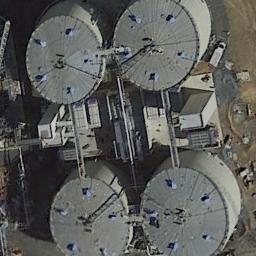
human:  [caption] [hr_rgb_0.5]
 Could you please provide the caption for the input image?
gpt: There are four white storage tanks on the bare land .

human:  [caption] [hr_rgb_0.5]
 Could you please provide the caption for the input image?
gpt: About half of the storage tanks on this open lot have their lids open .

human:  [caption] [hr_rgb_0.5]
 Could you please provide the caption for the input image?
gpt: There are four neatly arranged large oil storage tanks and many pipelines in the factory .

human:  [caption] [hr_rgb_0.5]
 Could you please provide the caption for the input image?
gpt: There are four storage tanks of the same size .

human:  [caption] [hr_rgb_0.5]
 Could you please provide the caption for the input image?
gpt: There are four storage tanks of the same size .